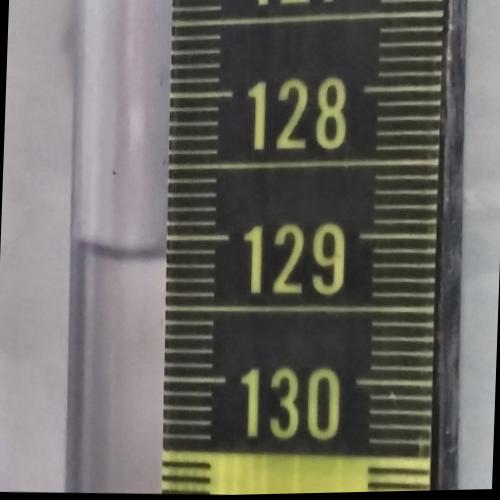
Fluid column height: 129.1 cm